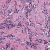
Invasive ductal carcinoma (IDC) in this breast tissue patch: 1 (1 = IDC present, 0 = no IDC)